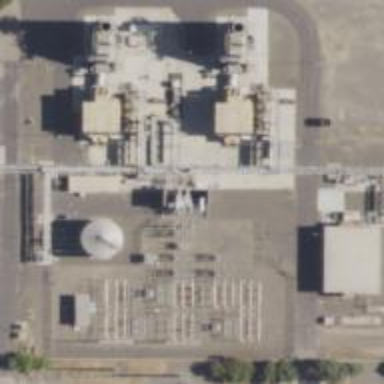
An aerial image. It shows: Power substation.